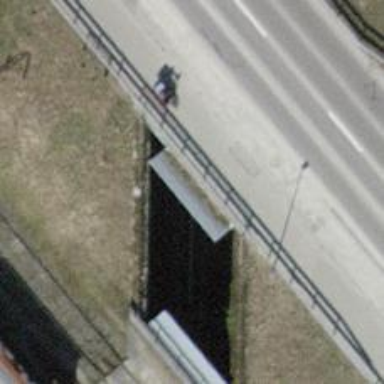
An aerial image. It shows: Railway tunnel with single track spur.